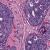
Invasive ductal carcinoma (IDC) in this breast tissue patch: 0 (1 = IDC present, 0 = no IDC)